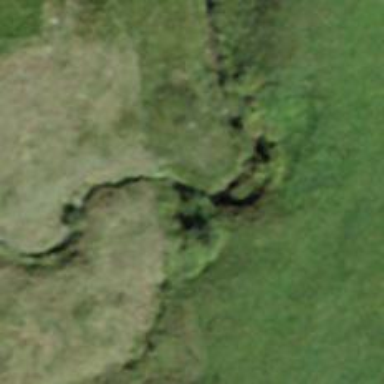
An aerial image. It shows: Ditch in the surroundings.